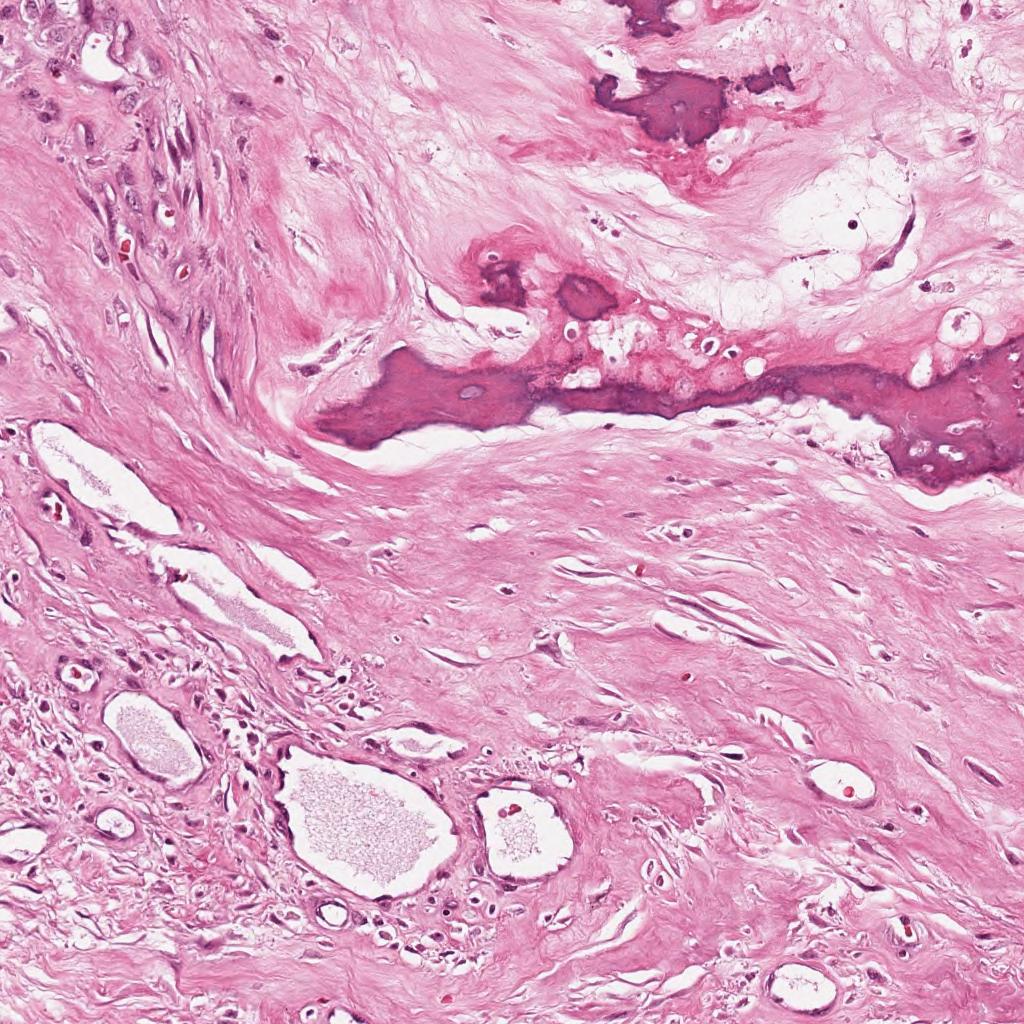
Label: Non-Viable-Tumor